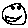
Label: smiley face